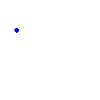
Particle: pion